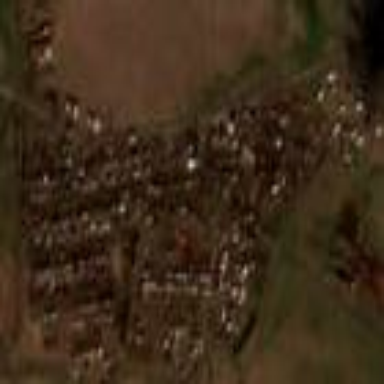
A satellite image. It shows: Village area.